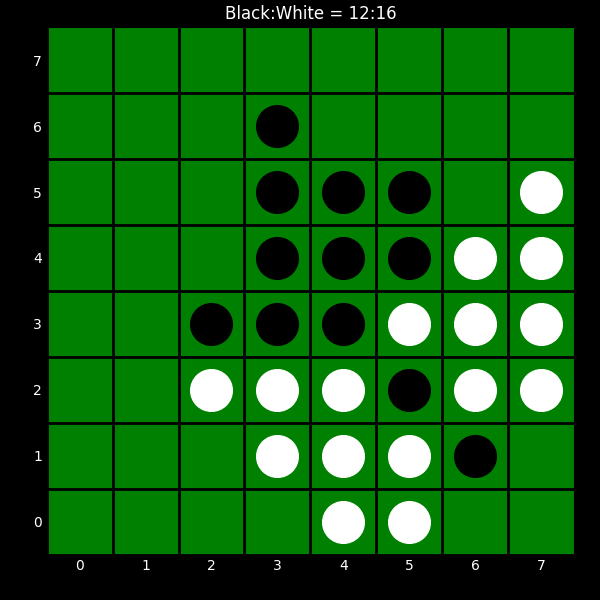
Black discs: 12
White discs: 16